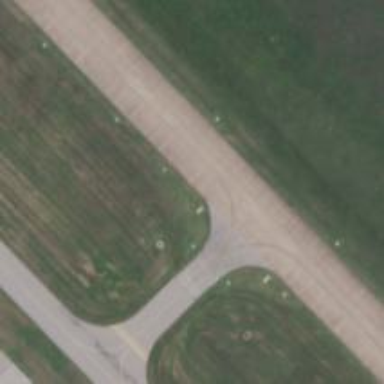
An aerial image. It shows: View of taxiway at the airport.